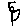
Label: flower